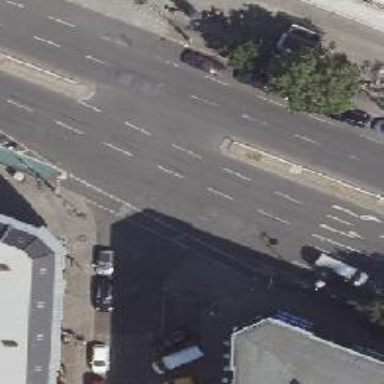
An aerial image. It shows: Unmarked crossing with left kerb extension.